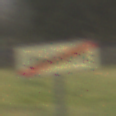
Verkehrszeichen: EndeDerUmleitungsankuendigung
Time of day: MorningAfternoon
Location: Outdoor (Nature)
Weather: Overcast
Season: NotSpecified
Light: Natural